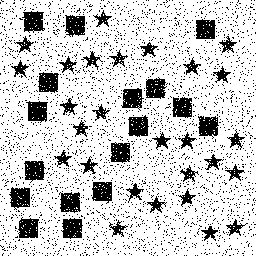
Squares: 17
Triangles: 0
Stars: 27
Total shapes: 44